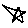
Label: star